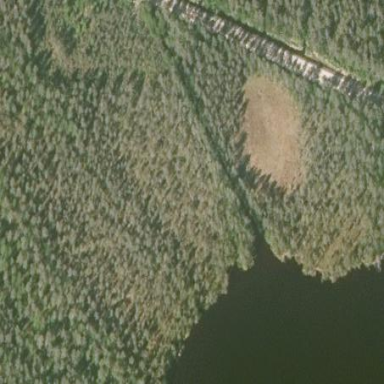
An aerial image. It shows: Swampy wetland area.